Aerial crown-view tile of a tropical tree (Barro Colorado Island, Panama), acquired 20250414:
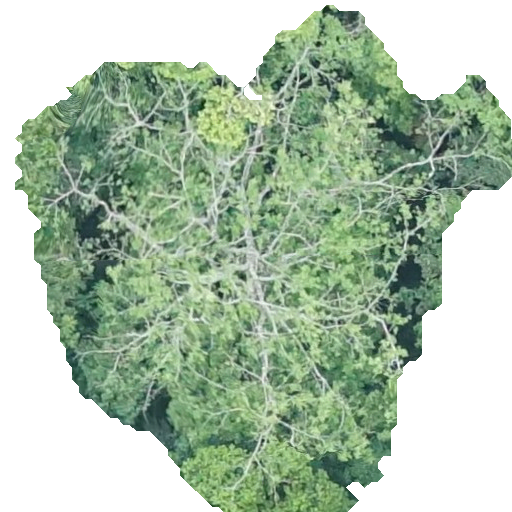
Species: Spondias mombin
GBIF accepted scientific name: Spondias mombin
Crown area: 244.575 m²